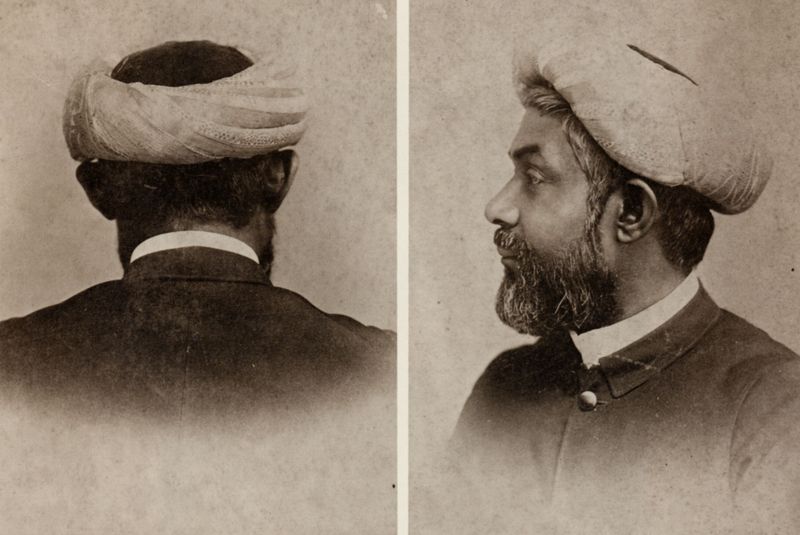
Titel: Mann mit "Bora" Kopfbedeckung
Künstler: Raja Lala Deen Dayal
Schlagwörter: kopf, mann, schatten, weiß, braun, grau, haar, hell, hintergrund, hut, hüte, kopfbedeckungen, mund, nase, ohr, profil, rücken, schwarz, säulen, blick, tuch, alt, anzug, bart, hemd, jacke, kappe, mütze, mützen, wand, augen, bärtig, kragen, vollbart, bild, hals, portrait, porträt, auge, geistlicher, haare, augenbrauen, knopf, lippen, ohren, kopfbedeckung, rückenansicht, seitlich, fotos, zwei, zöpfe, nebel, nacken, sepia, kopftuch, büste, seitenansicht, hinterkopf, augenbraue, jackett, unscharf, foto, fotografie, photographie, orient, orientalisch, porträts, rückseite, hinten, schlicht, schwarzweiss, seite, stehkragen, braue, von hinten, rückansicht, meliert, neutral, vorderansicht, haaransatz, drehung, indien, turban, araber, sultan, ansichten, grauhaarig, orientale, indisch, inder, photos, sequenzen, mullah, sick, pri, polizeifoto, profilk, seitlih